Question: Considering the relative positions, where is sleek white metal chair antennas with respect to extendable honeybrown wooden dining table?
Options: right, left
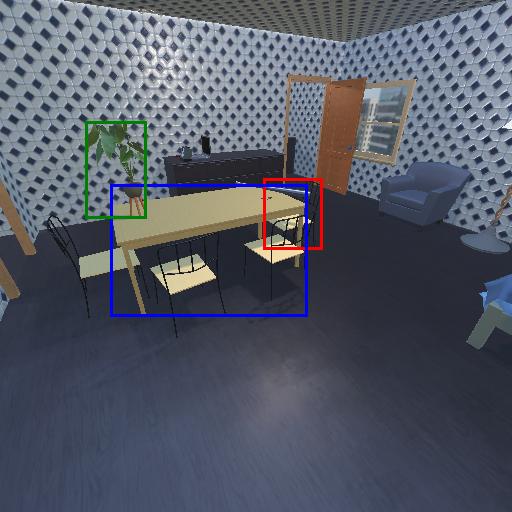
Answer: right